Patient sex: M
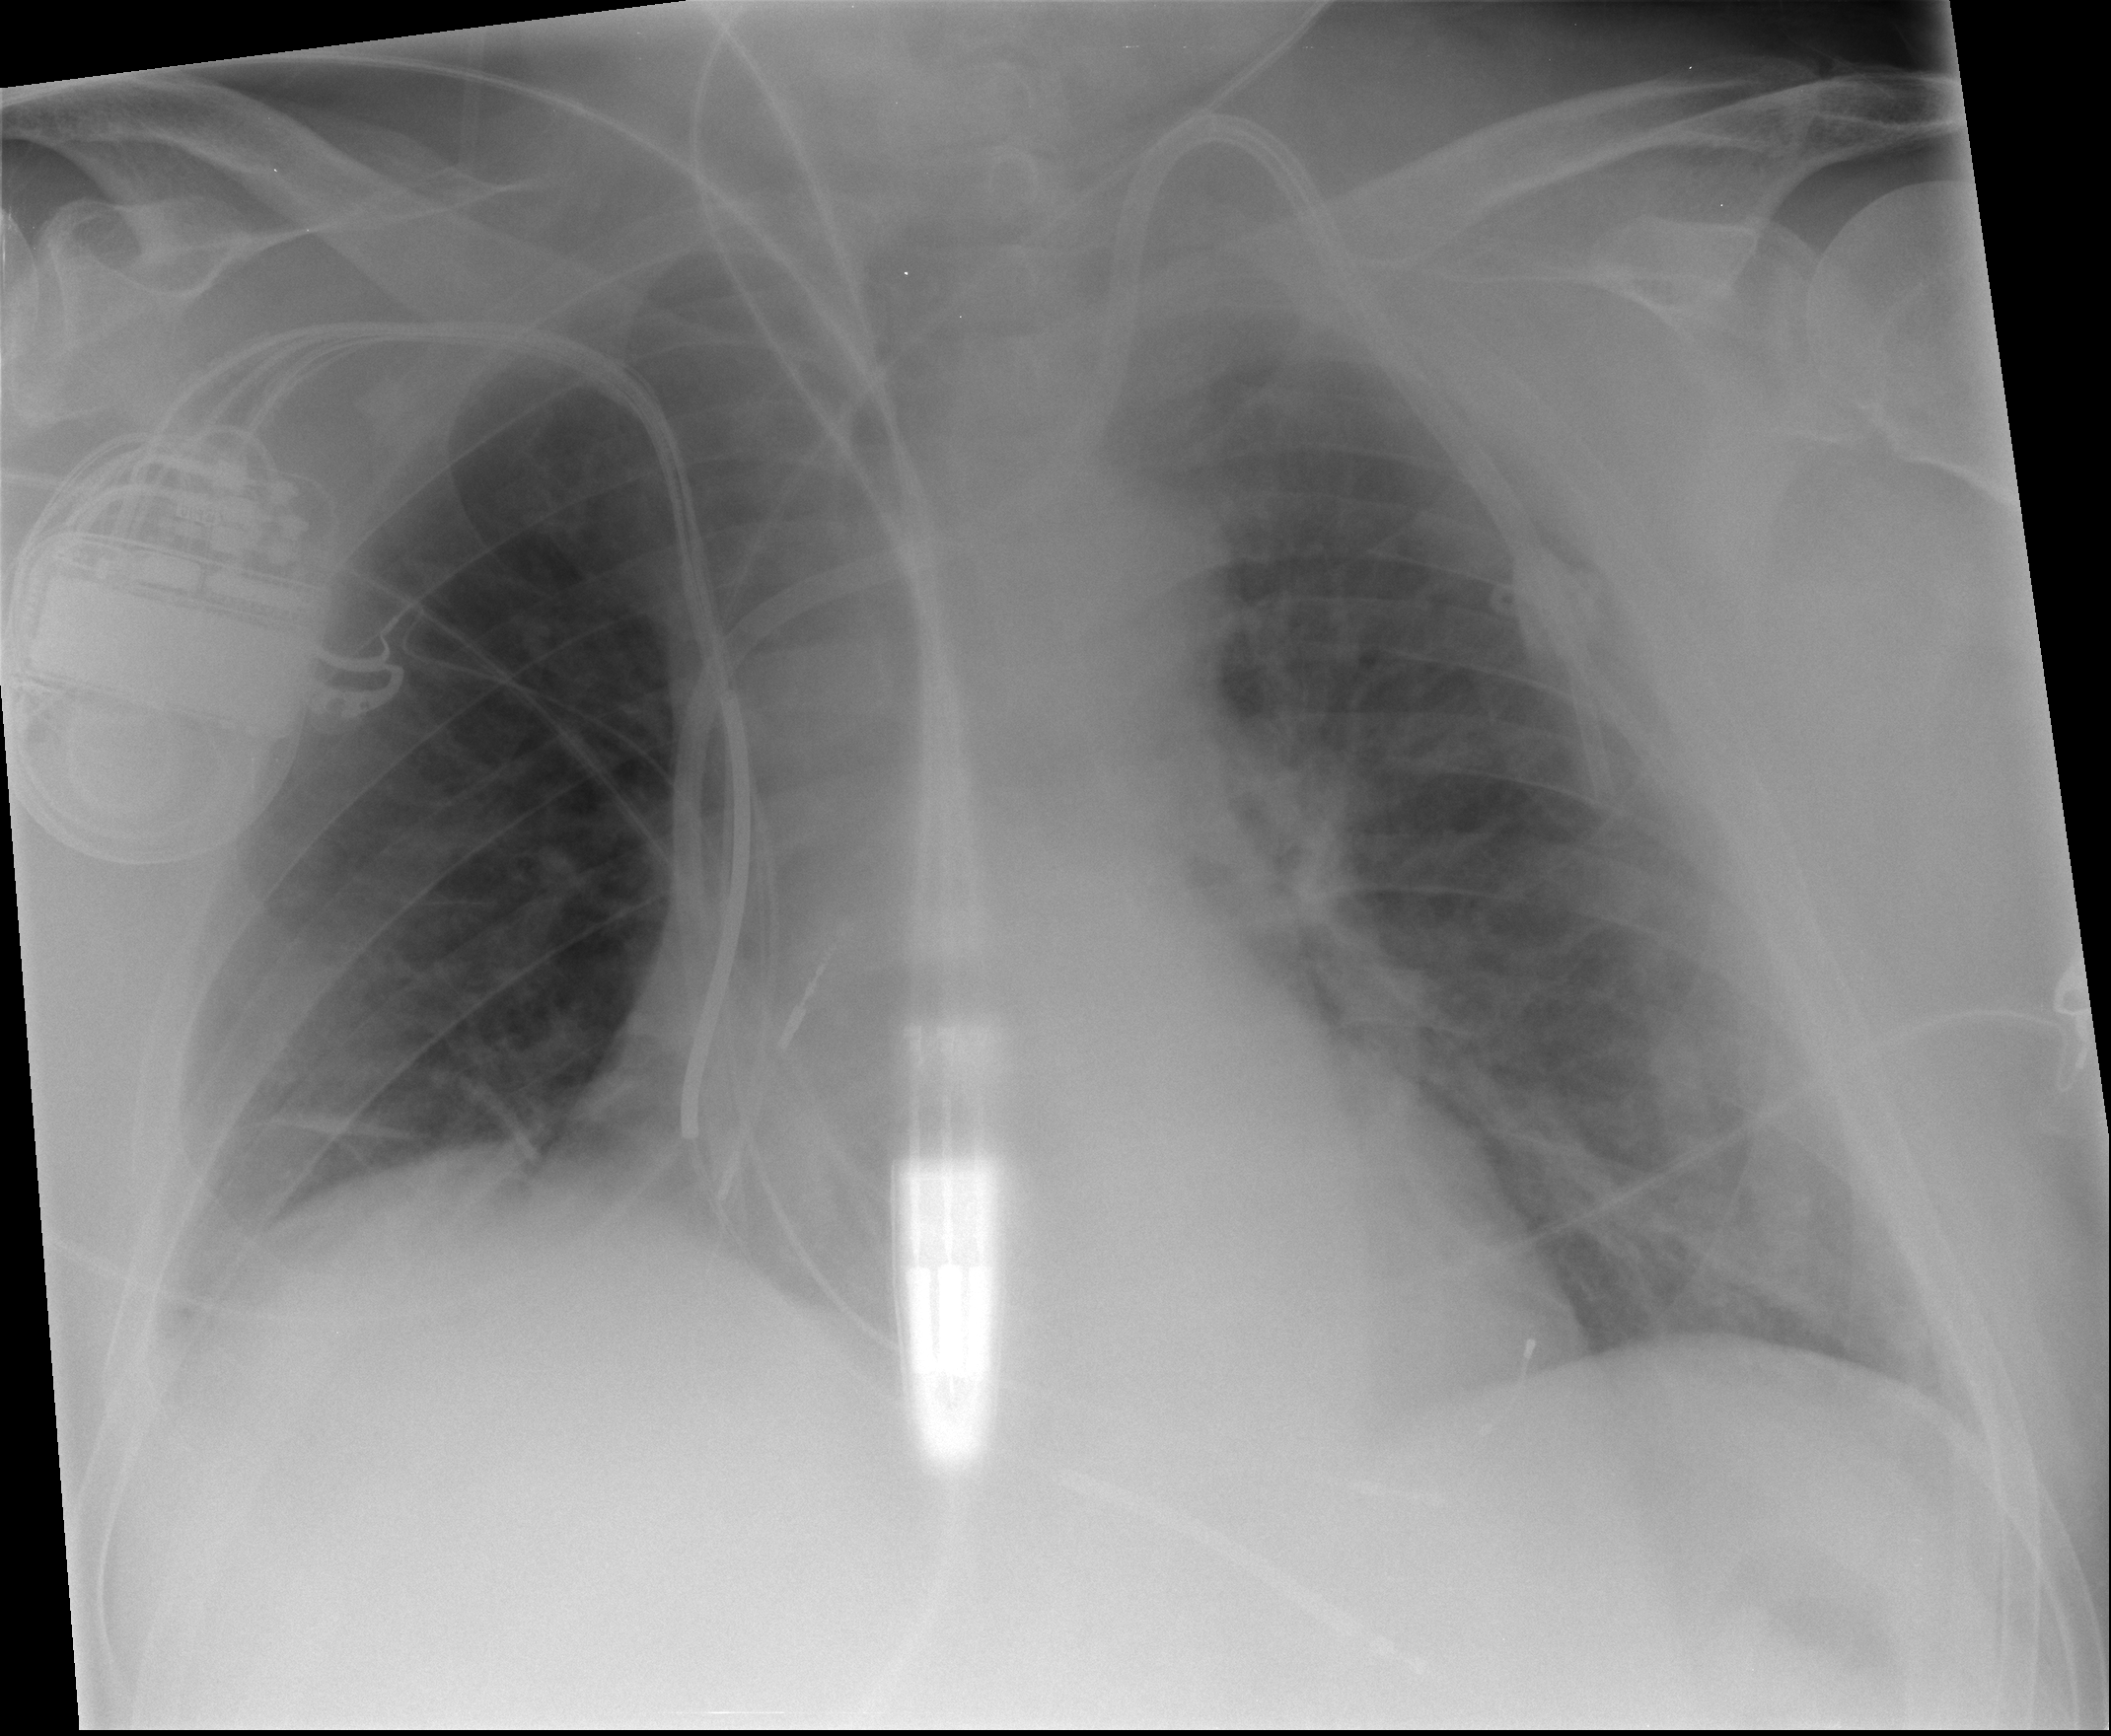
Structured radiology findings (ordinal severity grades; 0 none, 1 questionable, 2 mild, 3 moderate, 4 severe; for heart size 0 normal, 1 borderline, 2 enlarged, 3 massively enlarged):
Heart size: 0
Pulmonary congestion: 0
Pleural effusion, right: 0
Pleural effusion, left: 0
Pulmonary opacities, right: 0
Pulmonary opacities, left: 0
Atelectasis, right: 0
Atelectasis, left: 1